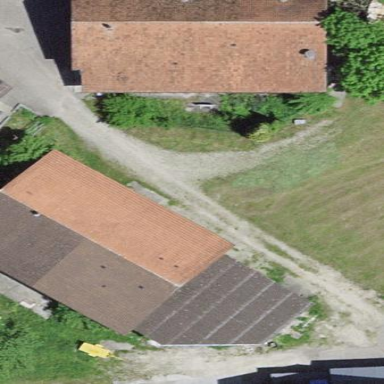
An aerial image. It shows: Simple house.